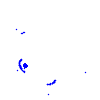
Particle: pion